Question: I am just fighting with modulation of sinus wave.
I have got a frequency (from messured data - changing in time) and now I need to plot sinus wave with coresponding frequency.

The blue line are just plotted points of real data and the green is what I did till now, but it does not corespond with real data at all.
The code to plot sin wave is bottom:
'''
def plotmodulsin():
n = 530
f1, f2 = 16, 50 # frequency
t = linspace(6.94,8.2,530)
dt = t[1] - t[0] # needed for integration
print t[1]
print t[0]
f_inst = logspace(log10(f1), log10(f2), n)
phi = 2 * pi * cumsum(f_inst) * dt # integrate to get phase
pylab.plot(t, 5*sin(phi))
'''
Amplitude vector:
> [2.64, -2.64, 6.14, -6.14, 9.56, -9.56, 12.57, -12.57, 15.55, -15.55, 18.04, -18.04, 21.17, -21.17, 23.34, -23.34, 25.86, -25.86, 28.03, -28.03, 30.49, -30.49, 33.28, -33.28, 35.36, -35.36, 36.47, -36.47, 38.86, -38.86, 41.49, -41.49, 42.91, -42.91, 44.41, -44.41, 45.98, -45.98, 47.63, -47.63, 47.63, -47.63, 51.23, -51.23, 51.23, -51.23, 53.18, -53.18, 55.24, -55.24, 55.24, -55.24, 55.24, -55.24, 57.43, -57.43, 57.43, -57.43, 59.75, -59.75, 59.75, -59.75, 59.75, -59.75, 59.75, -59.75, 62.22, -62.22, 59.75, -59.75, 62.22, -62.22, 59.75, -59.75, 62.22, -62.22, 62.22, -62.22, 59.75, -59.75, 62.22, -62.22, 62.22, -62.22, 59.75, -59.75, 62.22, -62.22, 62.22, -62.22, 62.22, -62.22, 59.75, -59.75, 62.22, -62.22, 59.75, -59.75, 62.22, -62.22, 59.75, -59.75, 59.75]
Time vector for real data:
> [6.954, 6.985, 7.016, 7.041, 7.066, 7.088, 7.11, 7.13, 7.149, 7.167, 7.186, 7.202, 7.219, 7.235, 7.251, 7.266, 7.282, 7.296, 7.311, 7.325, 7.339, 7.352, 7.366, 7.379, 7.392, 7.404, 7.417, 7.43, 7.442, 7.454, 7.466, 7.478, 7.49, 7.501, 7.513, 7.524, 7.536, 7.547, 7.558, 7.569, 7.58, 7.591, 7.602, 7.613, 7.624, 7.634, 7.645, 7.655, 7.666, 7.676, 7.686, 7.697, 7.707, 7.717, 7.728, 7.738, 7.748, 7.758, 7.768, 7.778, 7.788, 7.798, 7.808, 7.818, 7.828, 7.838, 7.848, 7.858, 7.868, 7.877, 7.887, 7.897, 7.907, 7.917, 7.927, 7.937, 7.946, 7.956, 7.966, 7.976, 7.986, 7.996, 8.006, 8.016, 8.026, 8.035, 8.045, 8.055, 8.065, 8.075, 8.084, 8.094, 8.104, 8.114, 8.124, 8.134, 8.144, 8.154, 8.164, 8.174, 8.184, 8.194, 8.20]
So I need generate sinus with constant amplitude and following frequency:
> [10.5, 16.03, 20.0, 22.94, 25.51, 27.47, 29.76, 31.25, 32.89, 34.25, 35.71, 37.31, 38.46, 39.06, 40.32, 41.67, 42.37, 43.1, 43.86, 44.64, 44.64, 46.3, 46.3, 47.17, 48.08, 48.08, 48.08, 49.02, 49.02, 50.0, 50.0, 50.0, 50.0]
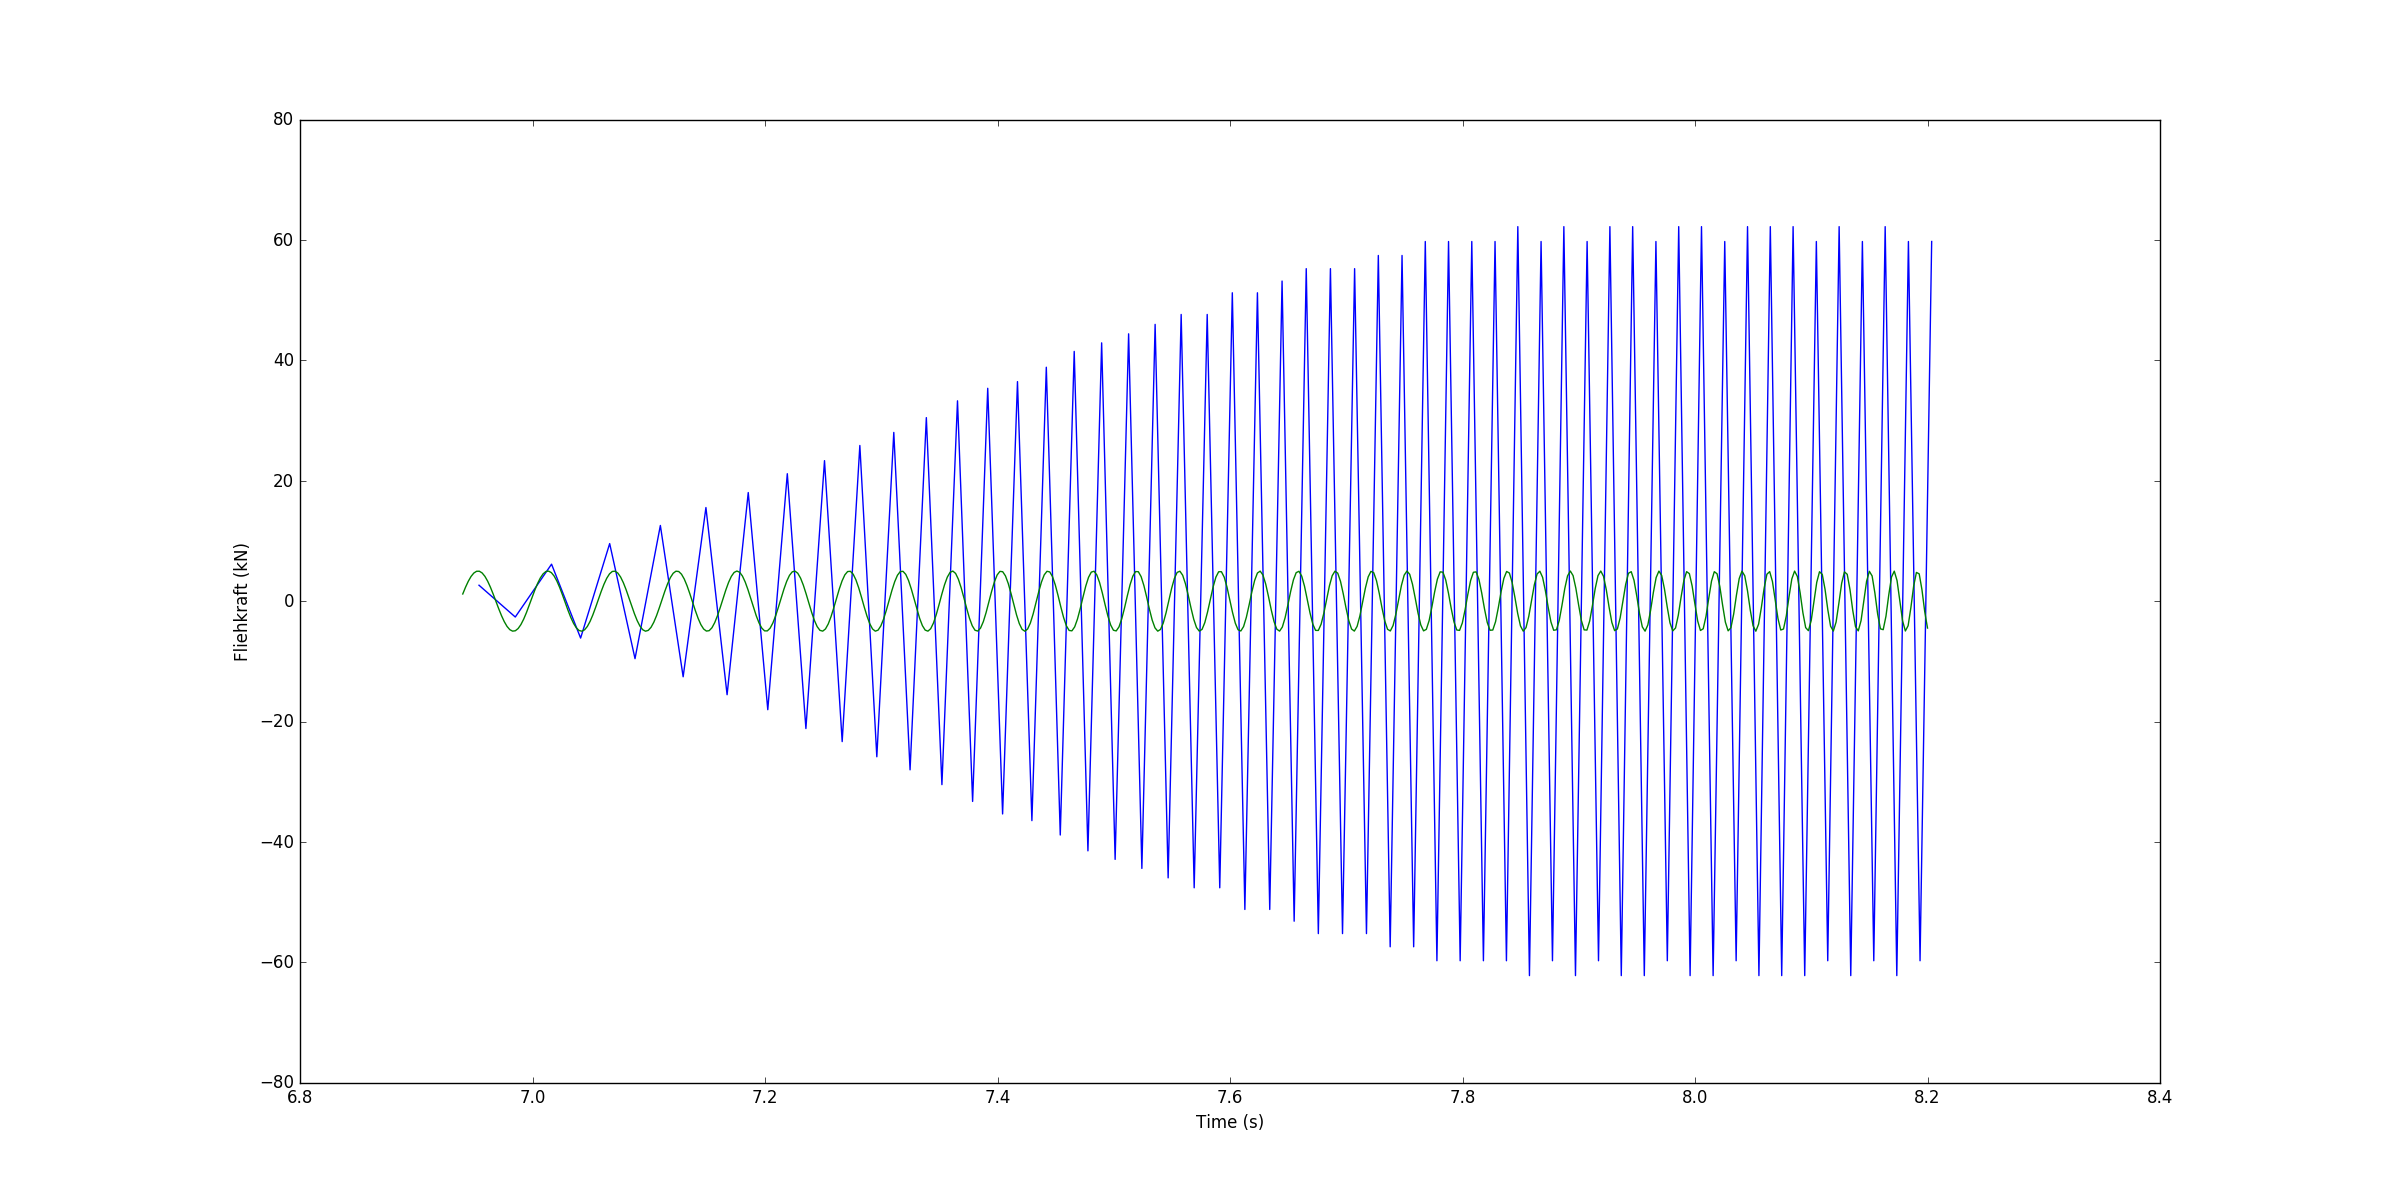
Answer: You can try to match you function with something sine- or actually cosine-like, by extracting estimates for the frequency and the amplitude from your data. If I understood you correctly, your data are maximums and minimums and you want to have a trigonometric function that resembles that. If your data is saved in two arrays 'time' and 'value', amplitude estimates are simply given by 'np.abs(value)'. Frequencies are given as the inverse of two times the time difference between a maximum and a minimum. 'freq = 0.5/(time[1:]-time[:-1])' gives you frequency estimates for the mid points of each time interval. The corresponding times are thus given as 'freqTimes = (time[1:]+time[:-1])/2.'.
To get a smoother curve, you can now interpolate those amplitude and frequency values to get estimates for the values in between. A very simple way to do this is by use of <URL>, which will do a simple linear interpolation. You will have to specify at which points in time to interpolate. We will construct an array for that and then interpolate by:
'''
n = 10000
timesToInterpolate = np.linspace(time[0], time[-1], n, endpoint=True)
freqInterpolated = np.interp(timesToInterpolate, freqTimes, freq)
amplInterpolated = np.interp(timesToInterpolate, time, np.abs(value))
'''
Now you can do the integration, that you already had in your example by doing:
'''
phi = (2*np.pi*np.cumsum(freqInterpolated)
*(timesToInterpolate[1]-timesToInterpolate[0]))
'''
And now you can plot. So putting it all together gives you:
'''
import numpy as np
import matplotlib.pyplot as plt
time = np.array([6.954, 6.985, 7.016, 7.041, 7.066, 7.088, 7.11, 7.13]) #...
value = np.array([2.64, -2.64, 6.14, -6.14, 9.56, -9.56, 12.57, -12.57]) #...
freq = 0.5/(time[1:]-time[:-1])
freqTimes = (time[1:]+time[:-1])/2.
n = 10000
timesToInterpolate = np.linspace(time[0], time[-1], n, endpoint=True)
freqInterpolated = np.interp(timesToInterpolate, freqTimes, freq)
amplInterpolated = np.interp(timesToInterpolate, time, np.abs(value))
phi = (2*np.pi*np.cumsum(freqInterpolated)
*(timesToInterpolate[1]-timesToInterpolate[0]))
plt.plot(time, value)
plt.plot(timesToInterpolate, amplInterpolated*np.cos(phi)) #or np.sin(phi+np.pi/2)
plt.show()
'''
The result looks like this (if you include the full arrays):
<URL>